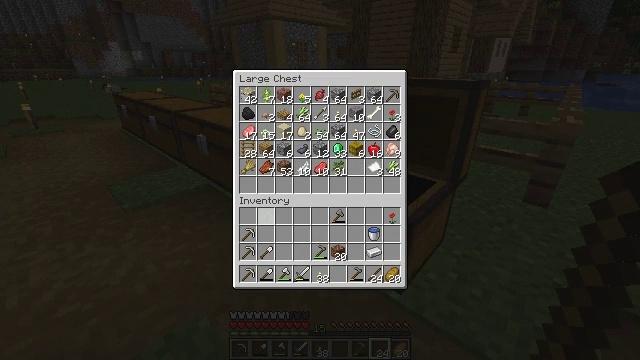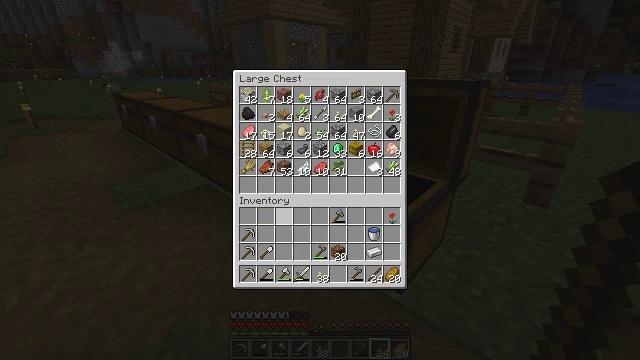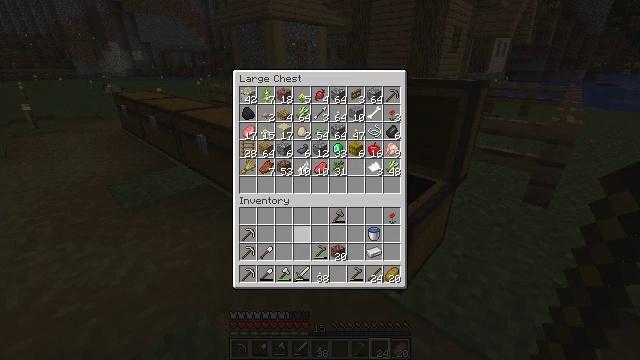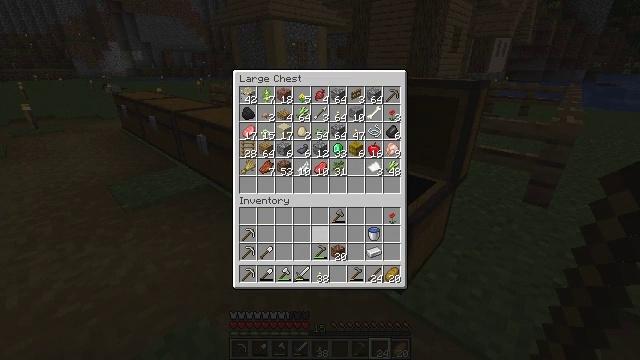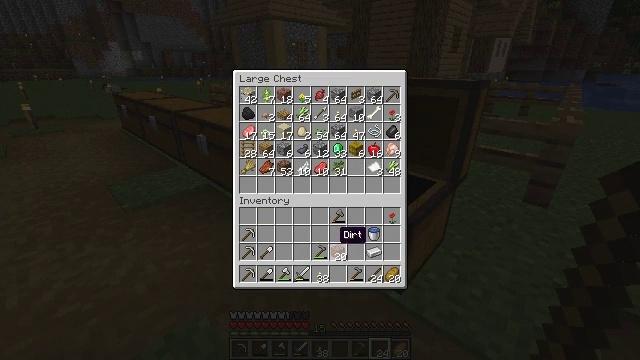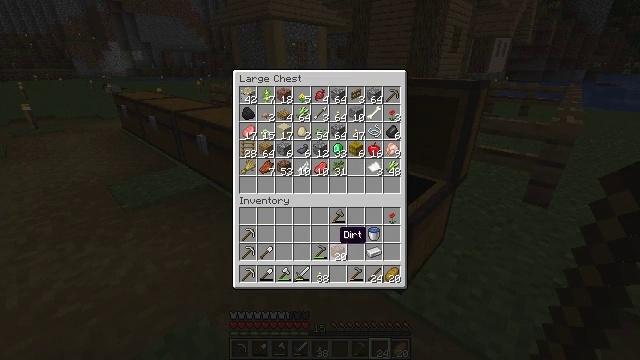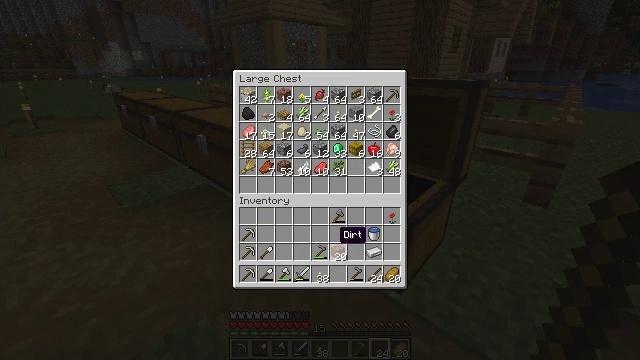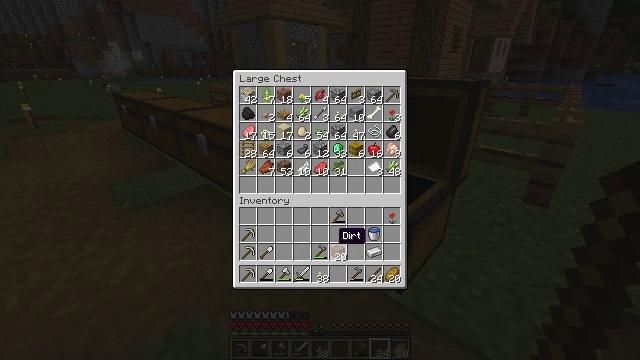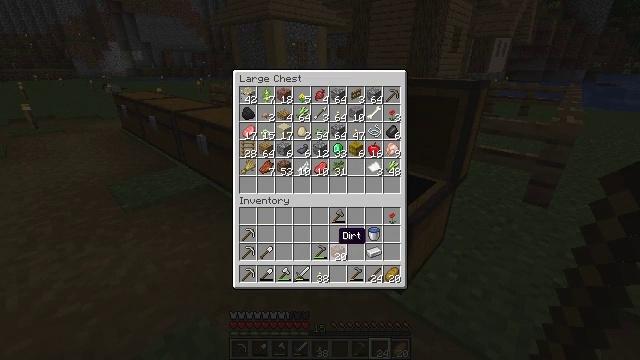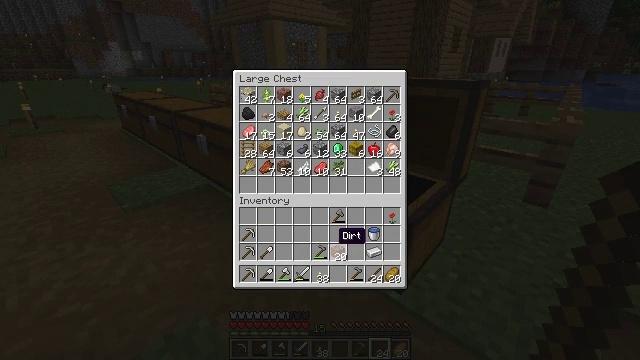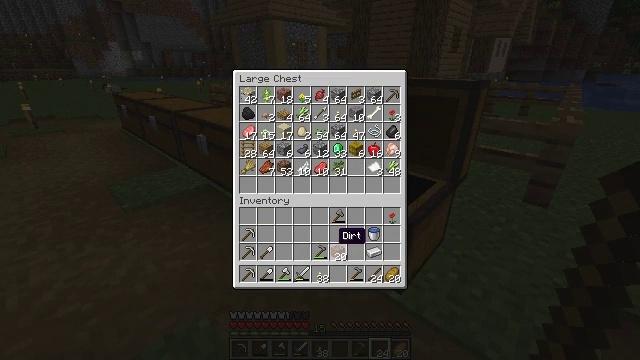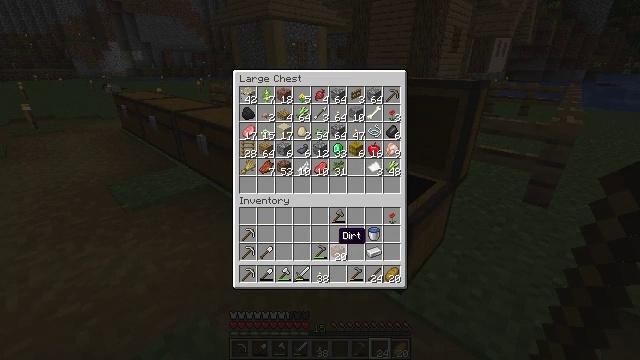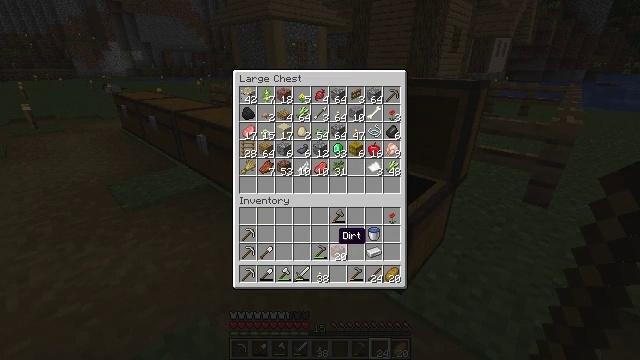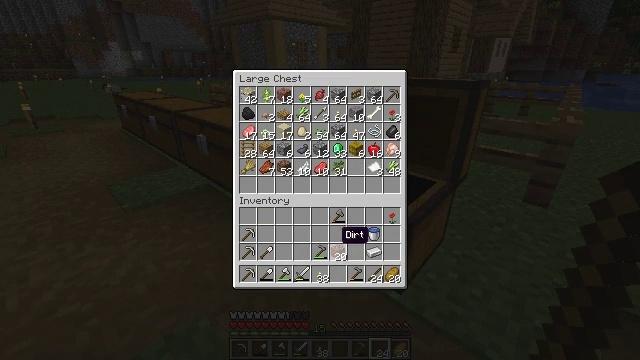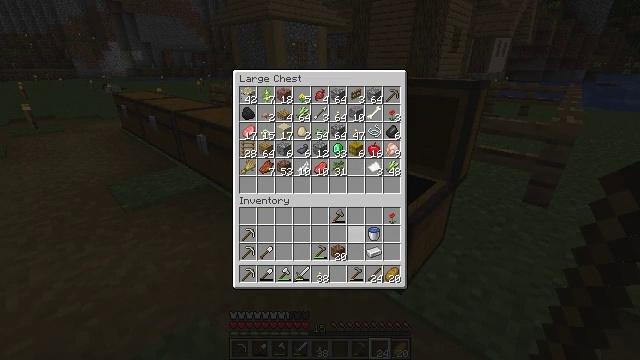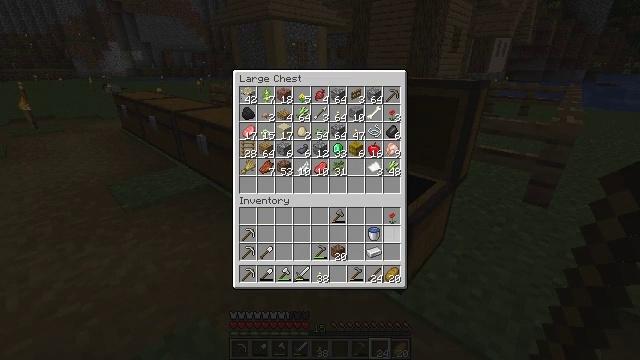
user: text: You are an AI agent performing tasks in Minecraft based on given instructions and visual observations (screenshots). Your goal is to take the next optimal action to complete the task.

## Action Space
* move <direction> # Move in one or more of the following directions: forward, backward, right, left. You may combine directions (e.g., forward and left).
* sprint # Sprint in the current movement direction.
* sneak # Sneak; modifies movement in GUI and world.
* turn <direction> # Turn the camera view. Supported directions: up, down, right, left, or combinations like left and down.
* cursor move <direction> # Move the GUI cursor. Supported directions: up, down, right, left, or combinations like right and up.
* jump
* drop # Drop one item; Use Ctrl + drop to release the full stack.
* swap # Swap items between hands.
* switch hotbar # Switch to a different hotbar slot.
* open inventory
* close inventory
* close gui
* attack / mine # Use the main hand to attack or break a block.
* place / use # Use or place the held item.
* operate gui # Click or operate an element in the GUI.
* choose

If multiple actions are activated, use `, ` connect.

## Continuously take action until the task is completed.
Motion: motion action
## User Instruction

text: Remove a stone hoe from the inventory.
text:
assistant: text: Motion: sneak, cursor move right and down
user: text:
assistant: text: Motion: sneak, cursor move right and down
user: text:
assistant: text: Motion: sneak, cursor move right and down
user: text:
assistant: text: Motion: sneak
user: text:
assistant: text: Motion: sneak
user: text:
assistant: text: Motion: sneak
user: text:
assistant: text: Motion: sneak
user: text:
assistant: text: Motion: sneak
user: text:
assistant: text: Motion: sneak
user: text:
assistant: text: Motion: sneak
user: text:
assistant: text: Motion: sneak
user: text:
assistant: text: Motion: sneak
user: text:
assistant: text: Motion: sneak
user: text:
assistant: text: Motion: sneak, cursor move right and up
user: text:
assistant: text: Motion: sneak, cursor move right and up
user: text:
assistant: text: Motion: sneak, cursor move right
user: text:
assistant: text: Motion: sneak
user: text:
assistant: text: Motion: sneak
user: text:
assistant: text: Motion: sneak
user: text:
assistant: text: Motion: sneak
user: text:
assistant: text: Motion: sneak
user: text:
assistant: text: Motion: sneak
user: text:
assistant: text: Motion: sneak
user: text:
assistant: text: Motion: sneak
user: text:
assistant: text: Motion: sneak
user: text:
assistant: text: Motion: sneak
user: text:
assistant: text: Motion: sneak
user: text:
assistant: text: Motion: sneak
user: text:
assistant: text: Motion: sneak
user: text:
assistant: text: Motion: sneak